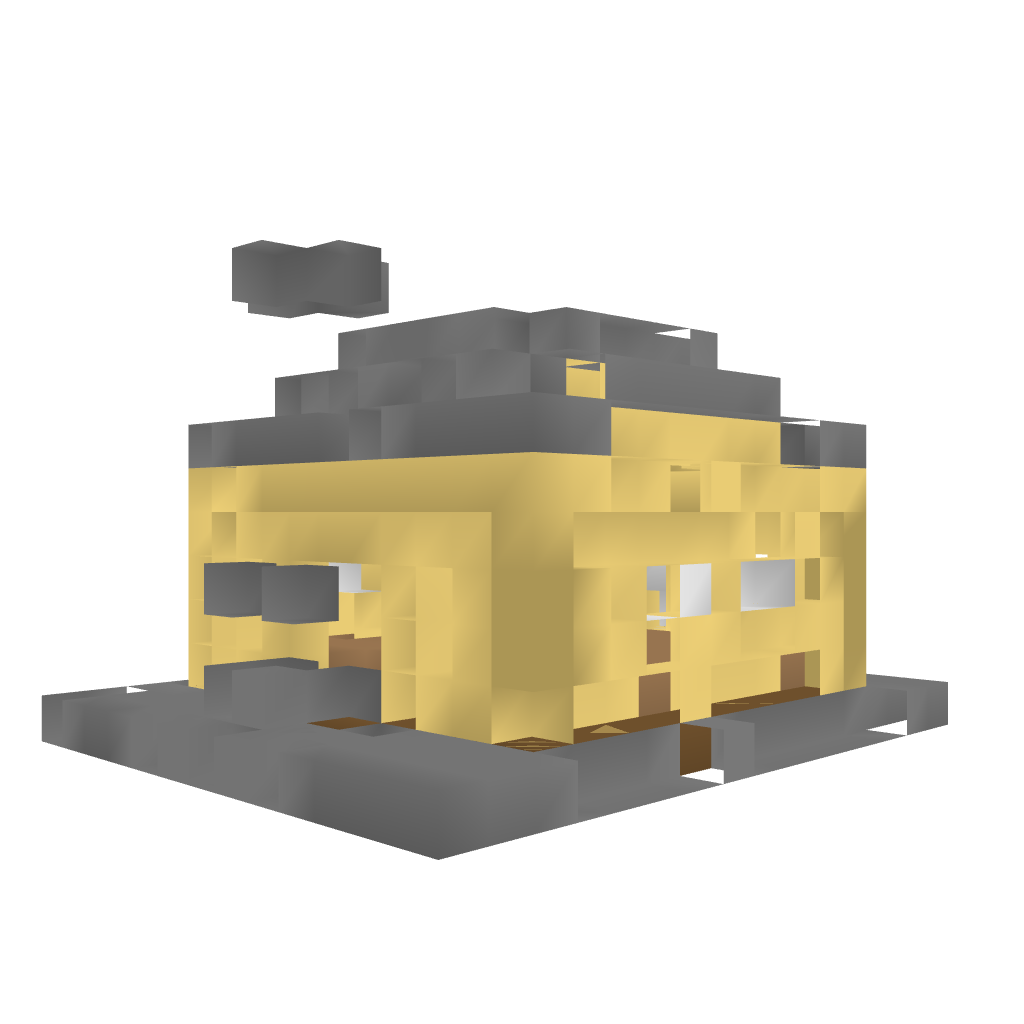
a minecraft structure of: Small Desert House bad low quality